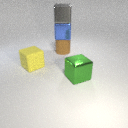
large green metal cube in front of large brown rubber cylinder